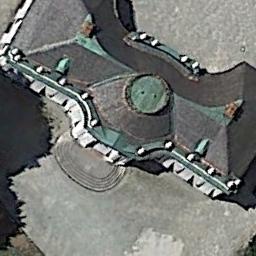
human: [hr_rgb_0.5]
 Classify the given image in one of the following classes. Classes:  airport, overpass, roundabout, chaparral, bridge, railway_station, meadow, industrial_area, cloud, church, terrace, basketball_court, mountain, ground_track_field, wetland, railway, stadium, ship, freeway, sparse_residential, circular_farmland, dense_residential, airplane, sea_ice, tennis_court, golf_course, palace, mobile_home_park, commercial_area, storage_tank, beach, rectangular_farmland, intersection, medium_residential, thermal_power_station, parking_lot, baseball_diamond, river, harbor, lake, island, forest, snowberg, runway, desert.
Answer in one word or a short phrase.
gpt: palace